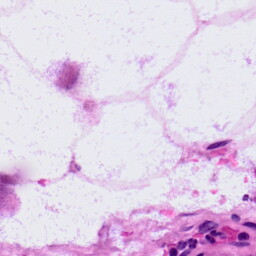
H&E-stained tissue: LymphNode